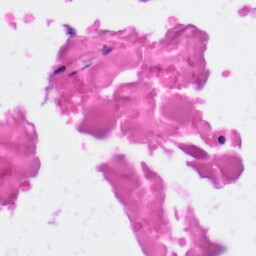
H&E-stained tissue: Skin